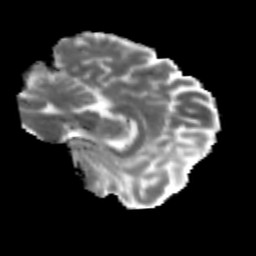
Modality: MD
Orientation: sagittal
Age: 23
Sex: male
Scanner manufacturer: siemens
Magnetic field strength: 3 T
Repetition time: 3.5 s
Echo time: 0.125 s